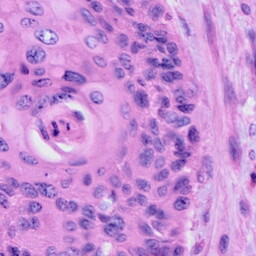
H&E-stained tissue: Cervix